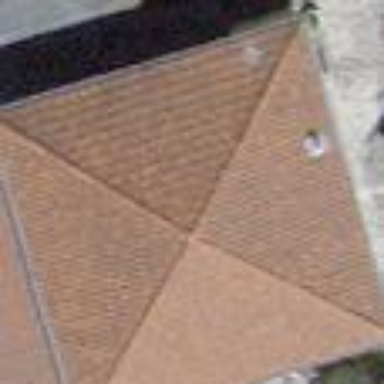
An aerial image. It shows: Building with pyramidal roof. The roof shape is pyramidal.